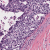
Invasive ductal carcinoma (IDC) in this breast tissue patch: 0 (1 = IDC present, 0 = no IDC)